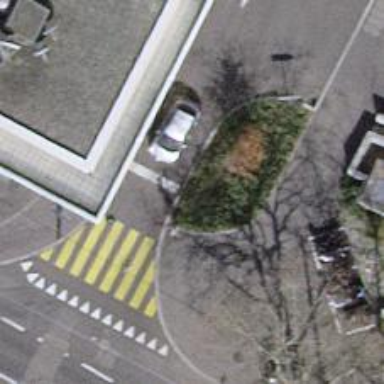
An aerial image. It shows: Road with traffic signals.